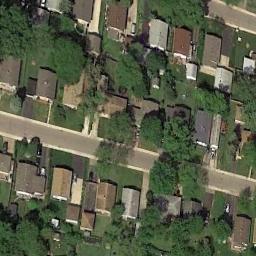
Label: medium_residential